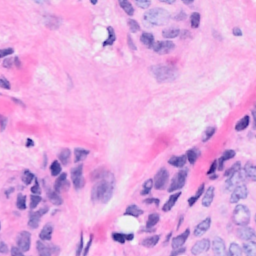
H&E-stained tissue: Breast